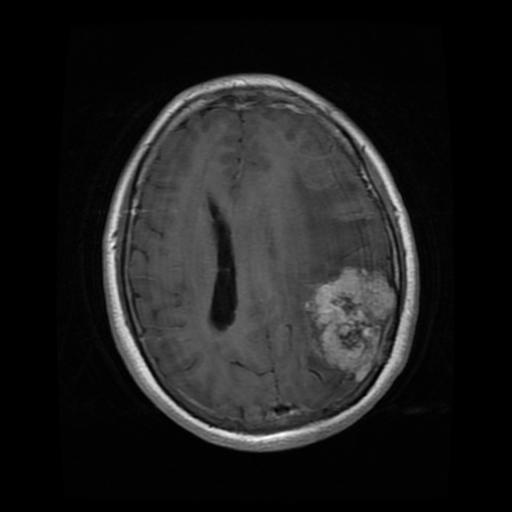
Label: meningioma